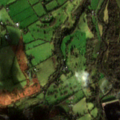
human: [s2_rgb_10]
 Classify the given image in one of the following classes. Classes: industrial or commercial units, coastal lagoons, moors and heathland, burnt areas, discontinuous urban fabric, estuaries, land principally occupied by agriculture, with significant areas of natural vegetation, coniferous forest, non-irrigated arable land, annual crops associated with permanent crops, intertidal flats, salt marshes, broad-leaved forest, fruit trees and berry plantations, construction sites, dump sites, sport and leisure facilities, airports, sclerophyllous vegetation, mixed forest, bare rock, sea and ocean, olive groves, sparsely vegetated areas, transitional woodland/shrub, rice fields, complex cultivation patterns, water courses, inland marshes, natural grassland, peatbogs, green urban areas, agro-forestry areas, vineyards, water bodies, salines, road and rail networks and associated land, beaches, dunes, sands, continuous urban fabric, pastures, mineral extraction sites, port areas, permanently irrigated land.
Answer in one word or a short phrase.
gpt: sport and leisure facilities, pastures, land principally occupied by agriculture, with significant areas of natural vegetation, coniferous forest, mixed forest, moors and heathland